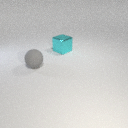
large cyan metal cube behind large gray rubber sphere